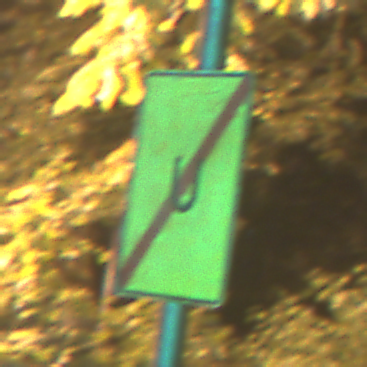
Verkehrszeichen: EndeUmleitung
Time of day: Night
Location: Outdoor (Urban)
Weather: PartlyCloudy
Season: NotSpecified
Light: Artificial